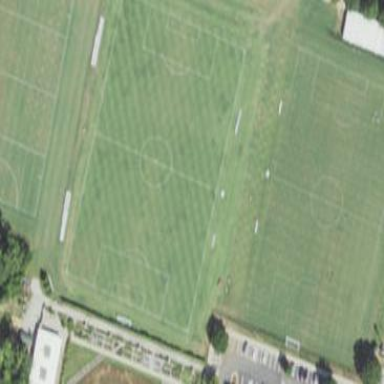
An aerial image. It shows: Field hockey pitch for leisure land sports.